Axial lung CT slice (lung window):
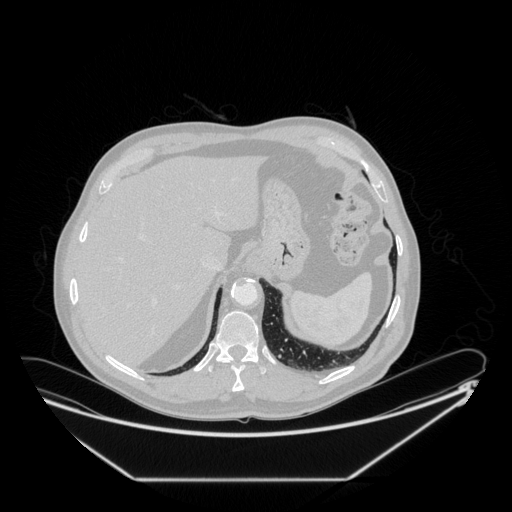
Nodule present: yes
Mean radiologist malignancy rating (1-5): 2